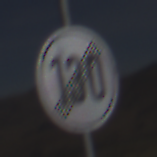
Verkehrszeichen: EndeGeschwindigkeit130
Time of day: MorningAfternoon
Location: Outdoor (Nature)
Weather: PartlyCloudy
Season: NotSpecified
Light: Natural